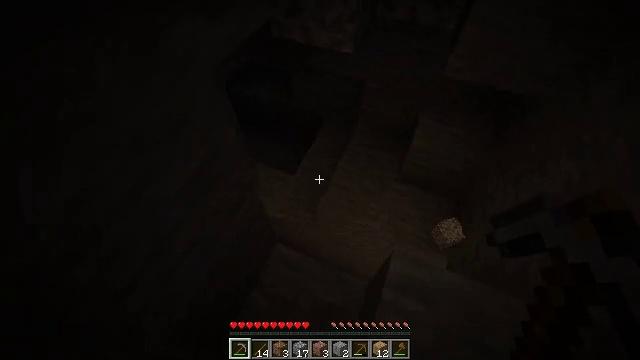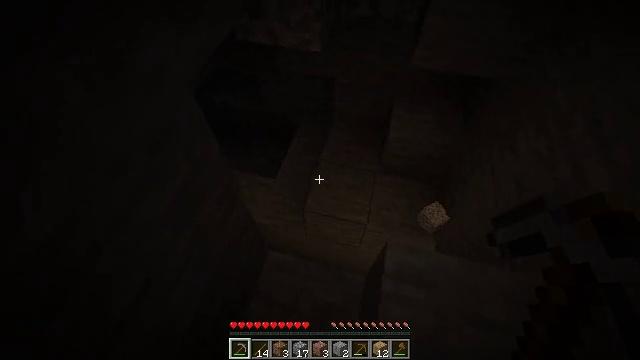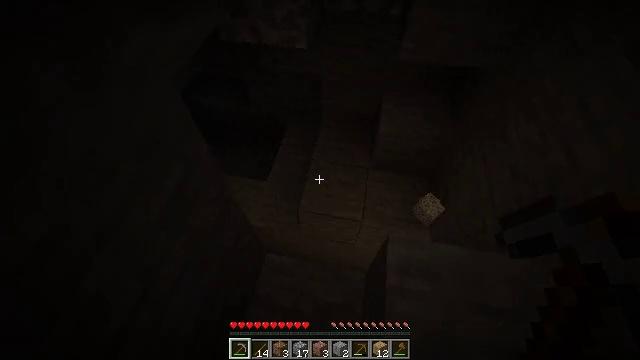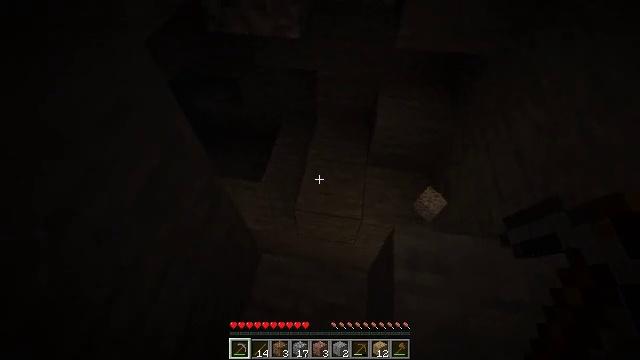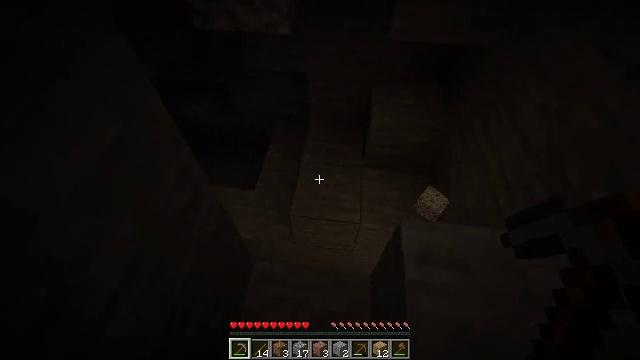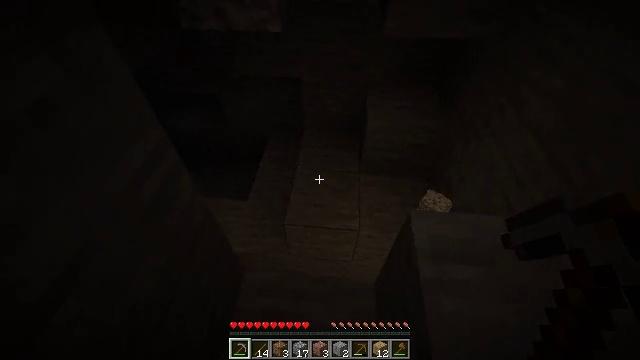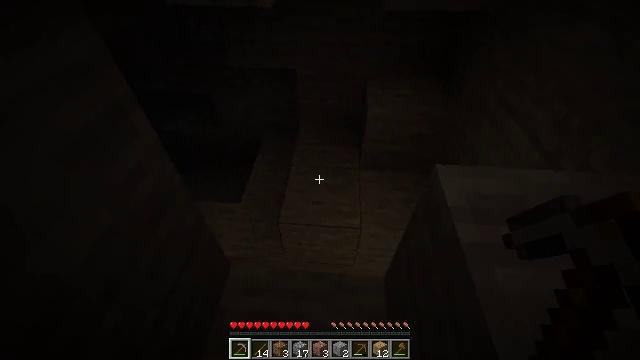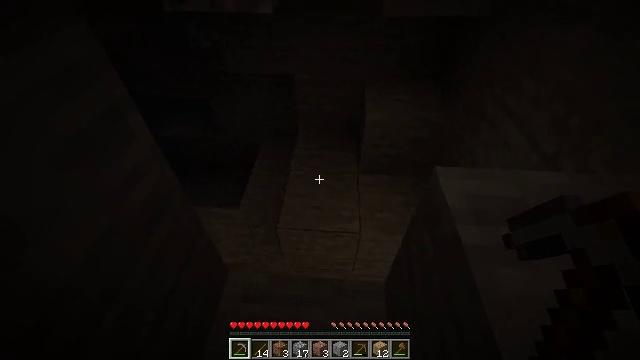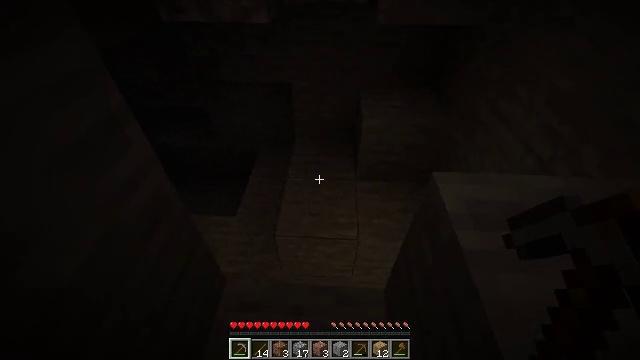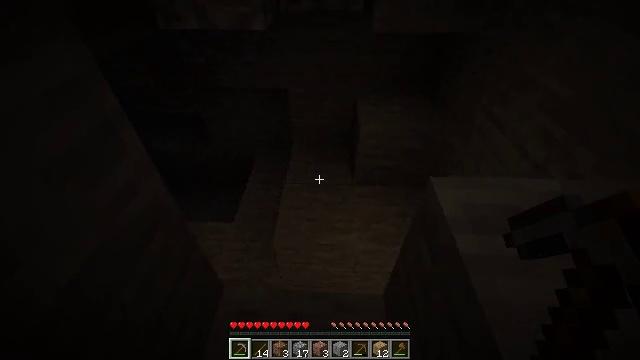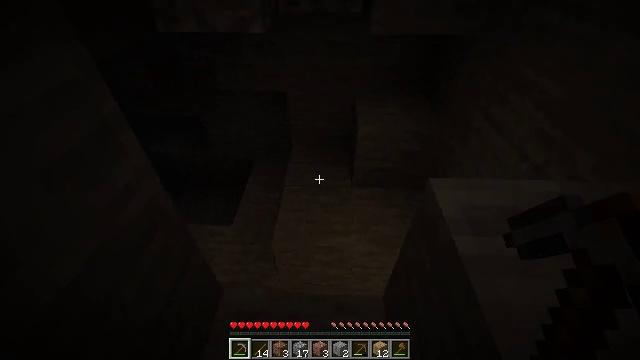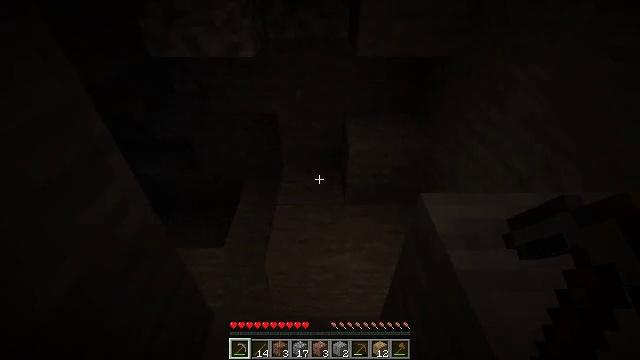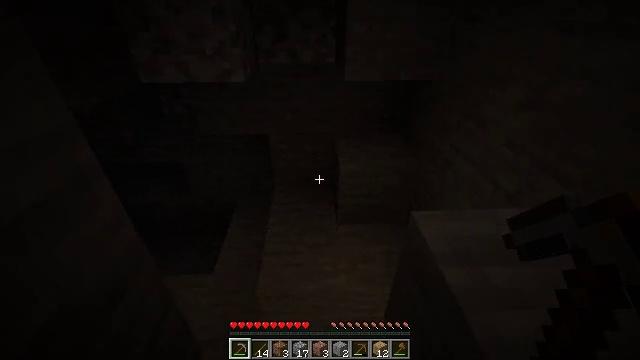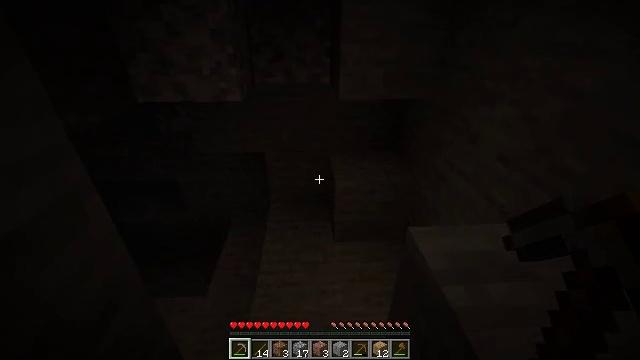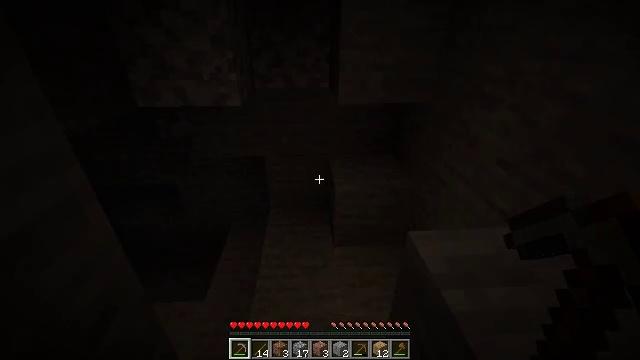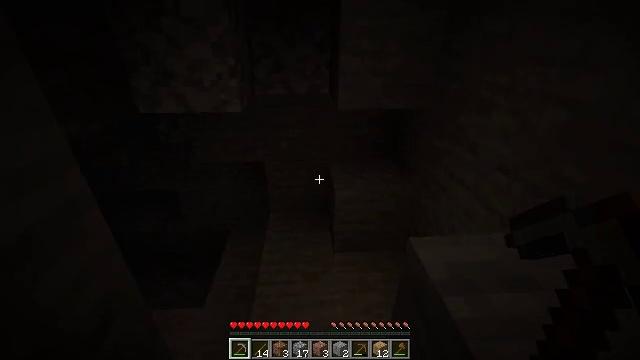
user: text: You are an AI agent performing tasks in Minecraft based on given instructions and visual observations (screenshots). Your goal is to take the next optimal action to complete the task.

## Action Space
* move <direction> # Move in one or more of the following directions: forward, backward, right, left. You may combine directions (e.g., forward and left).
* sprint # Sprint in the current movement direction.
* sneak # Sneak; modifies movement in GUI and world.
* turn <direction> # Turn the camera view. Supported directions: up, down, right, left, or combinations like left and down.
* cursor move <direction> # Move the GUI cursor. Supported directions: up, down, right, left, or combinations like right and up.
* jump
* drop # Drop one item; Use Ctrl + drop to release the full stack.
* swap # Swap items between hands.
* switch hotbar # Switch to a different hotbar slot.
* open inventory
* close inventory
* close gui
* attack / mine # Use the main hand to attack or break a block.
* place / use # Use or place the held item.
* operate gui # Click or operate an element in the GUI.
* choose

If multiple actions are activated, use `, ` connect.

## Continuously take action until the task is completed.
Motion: motion action
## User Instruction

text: Break the existing planks.
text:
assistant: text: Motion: turn right
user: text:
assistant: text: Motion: turn right
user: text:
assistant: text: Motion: turn right
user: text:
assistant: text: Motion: turn right and up
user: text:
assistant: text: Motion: turn right and up
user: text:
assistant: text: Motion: turn right and up
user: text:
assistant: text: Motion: turn up
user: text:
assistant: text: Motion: turn up
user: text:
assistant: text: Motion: turn up
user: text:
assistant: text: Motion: no_op
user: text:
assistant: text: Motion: turn right and up
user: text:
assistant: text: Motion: turn right and up
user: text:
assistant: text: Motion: turn right and up
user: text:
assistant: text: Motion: no_op
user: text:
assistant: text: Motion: turn up
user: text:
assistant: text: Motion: turn up
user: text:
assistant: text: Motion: no_op
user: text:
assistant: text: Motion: no_op
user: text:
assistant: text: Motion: no_op
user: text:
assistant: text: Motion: no_op
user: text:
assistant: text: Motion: no_op
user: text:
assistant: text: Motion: turn left
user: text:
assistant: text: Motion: turn left
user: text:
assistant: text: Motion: turn left and up
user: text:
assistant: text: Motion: turn left and up
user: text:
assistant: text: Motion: no_op
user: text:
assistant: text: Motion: no_op
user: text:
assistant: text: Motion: no_op
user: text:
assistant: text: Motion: no_op
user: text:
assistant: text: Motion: no_op